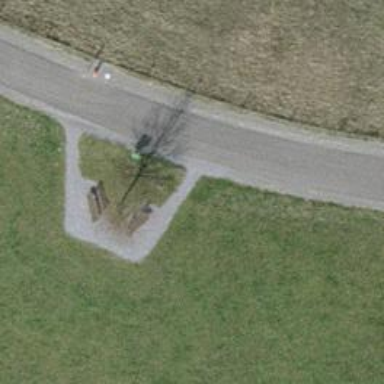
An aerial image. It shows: Brown bench.